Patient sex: F
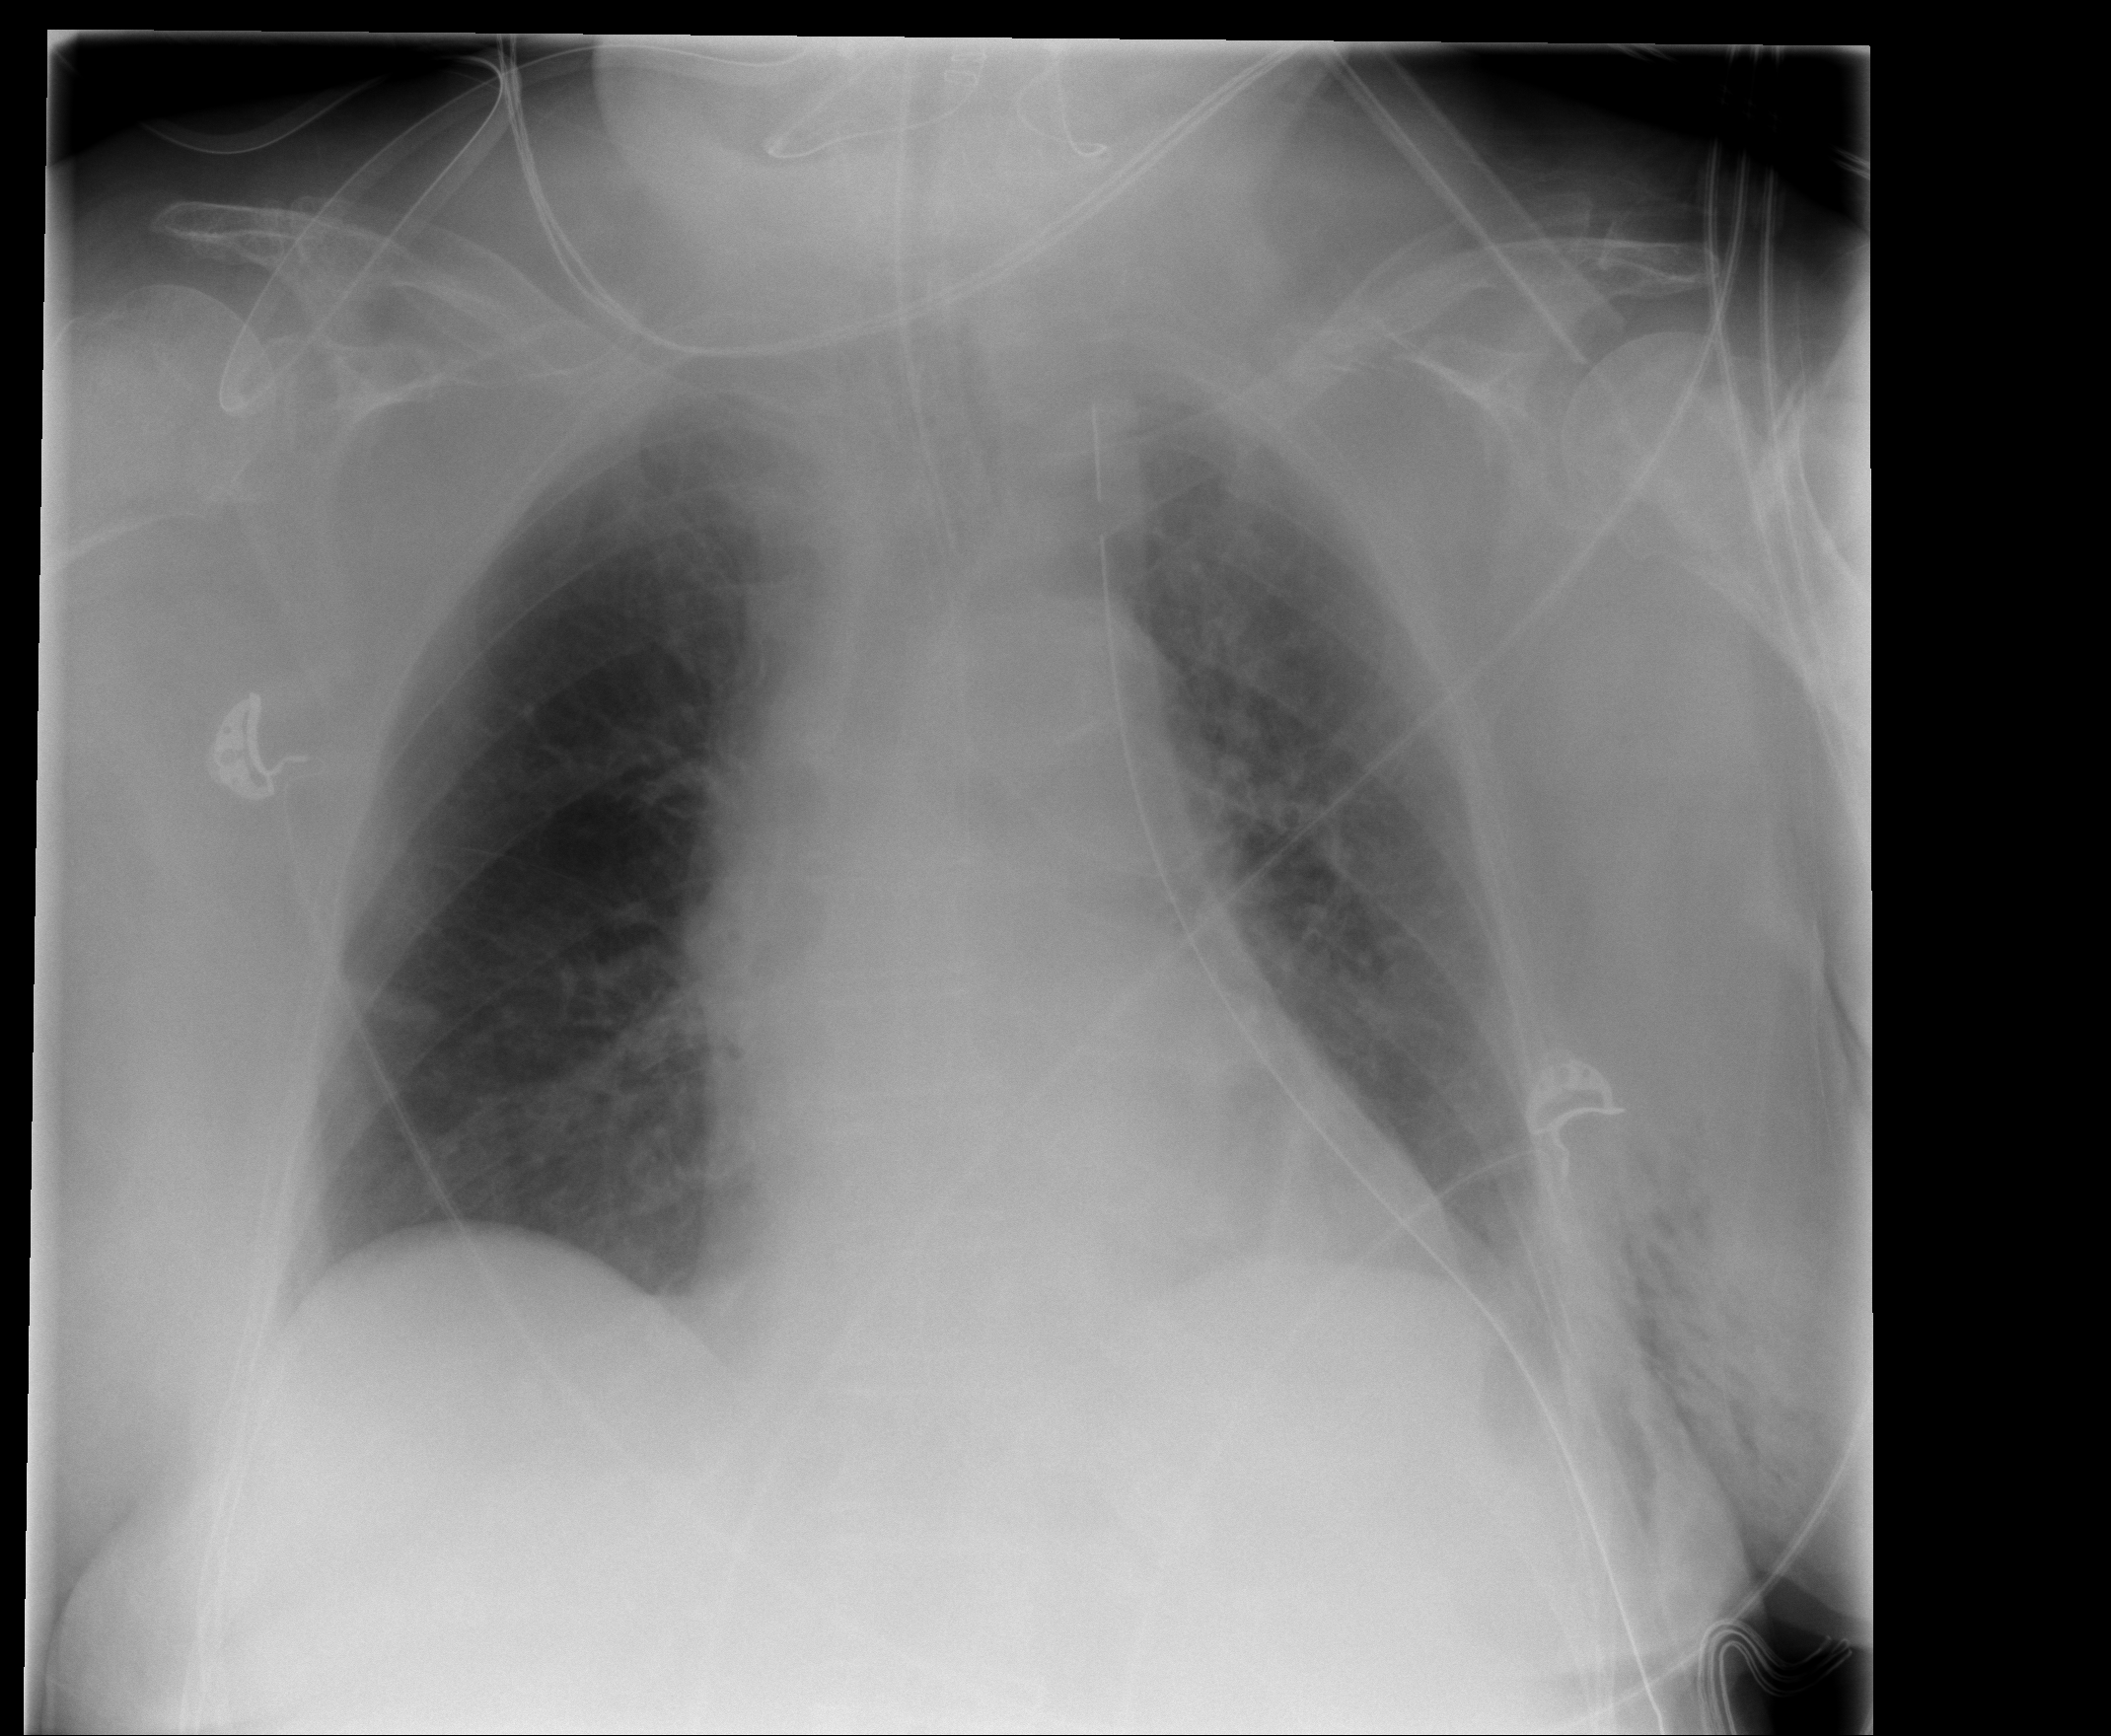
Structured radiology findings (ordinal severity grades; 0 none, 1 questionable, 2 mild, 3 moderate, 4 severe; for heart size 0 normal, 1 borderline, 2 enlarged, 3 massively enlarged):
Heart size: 0
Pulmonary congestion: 0
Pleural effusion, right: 0
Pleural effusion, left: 0
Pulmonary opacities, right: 0
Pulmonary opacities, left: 0
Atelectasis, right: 2
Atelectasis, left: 3